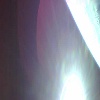
Label: sunburn